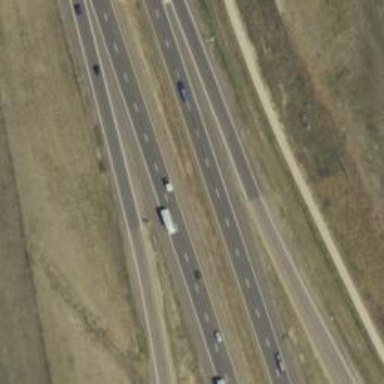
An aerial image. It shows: Asphalt motorway link.